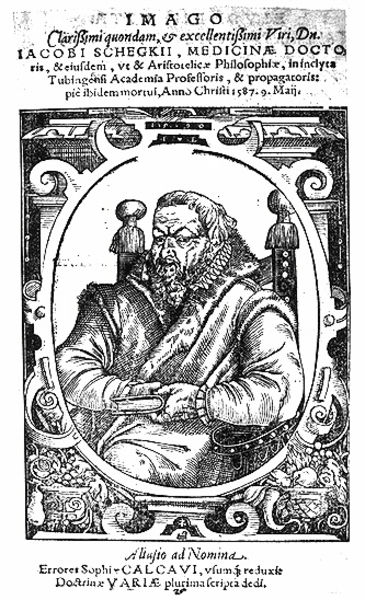
Titel: Bildnis des Jacob Schegk
Künstler: Hans Ulrich Alt
Institution: (Seriendruck)
Schlagwörter: kopf, mann, schatten, weiß, sitzen, blumen, frisur, grau, holz, nase, schwarz, skizze, stirn, stuhl, säulen, blick, obst, ornament, alt, bart, augen, bibel, falten, gesicht, kragen, pelz, rahmen, bild, bildnis, halskrause, herr, hände, portrait, porträt, rückenlehne, halbfigur, mantel, sessel, sitzend, spitzen, locken, renaissance, oval, ranken, fell, holzschnitt, schrift, armlehne, lehne, alter mann, körbe, grafik, graphik, rand, könig, thron, dick, inschrift, ornamente, verzierung, vasen, quaste, ad, dreiviertelprofil, pfosten, buch, druck, druckgraphik, lithographie, schwarzweiss, stich, titel, seite, illustration, text, buchstaben, überschrift, stirnfalten, titelblatt, arzt, medizin, krause, sitzfigur, buchseite, buchtitel, deckblatt, umschlag, schnörkel, pelzkragen, voluten, scwarz, bommel, kupferstich, ornamnet, durck, druch, akademie, doktor, latein, mediziner, lateinisch, reformation, druckschrift, jakob, seriendruck, thronsessel, rollwerk, doctor, gau, troon, iacobi, faltren, jacobi, buch#, 1587, scheck, jakob scheck